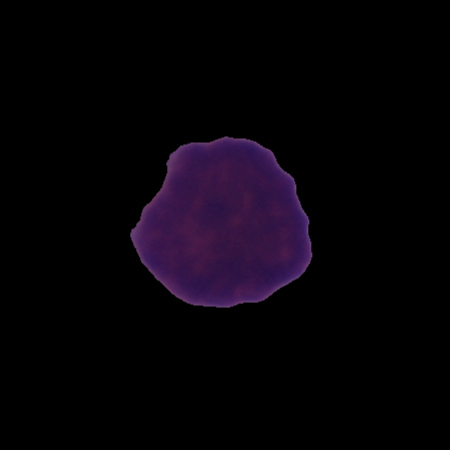
Label: cancer